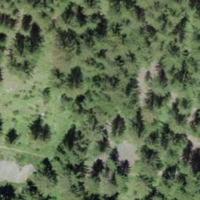
EUNIS habitat code: 43
Species observed at this site:
Laserpitium latifolium